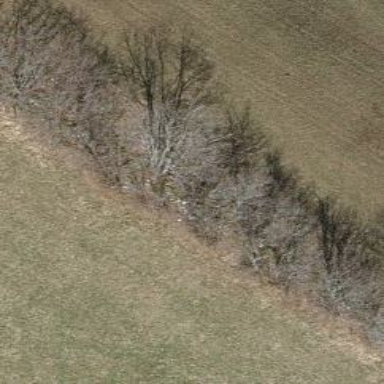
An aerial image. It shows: Row of trees in natural setting.